七年级 · 组合几何学
游泳池中有一群小朋友, 男孩戴蓝色游泳帽, 女孩戴红色游泳帽. 每位男孩看到蓝色与红色的游泳帽一样多, 而每位女孩看到蓝色的游泳帽是红色游泳帽的 2 倍, 设男孩有 $x$ 人, 女孩有 $y$

人, 则下列方程组正确的是 ( )

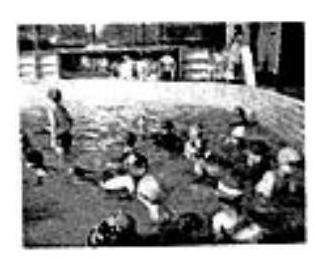
A. $\left\{\begin{array}{l}x-1=y \\ x=2 y\end{array}\right.$
B. $\left\{\begin{array}{l}x=y \\ x=2(y-1)\end{array}\right.$
C. $\left\{\begin{array}{l}x-1=y \\ x=2(y-1)\end{array}\right.$
D. $\left\{\begin{array}{l}x+1=y \\ x=2(y-1)\end{array}\right.$

答案: C
解析: 【答案】 $C$【解析】解：设男孩 $x$ 人，女孩有 $y$ 人，根据题意得出:$\left\{\begin{array}{l}x-1=y \\ 2(y-1)=x\end{array}\right.$,故选: $C$.利用每位男孩看到蓝色与红色的游泳帽一样多, 而每位女孩看到蓝色的游泳帽是红色游泳帽的2倍, 进而分别得出等式即可.此题主要考查了由实际问题抽象出二元一次方程组, 根据题意利用已知得出正确等量关系是解题关键.